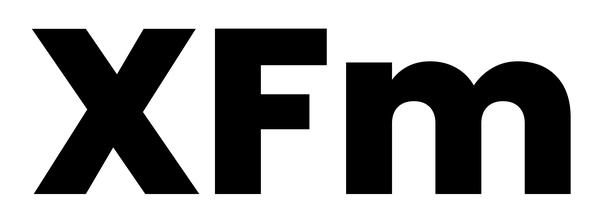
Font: Poppins-ExtraBold